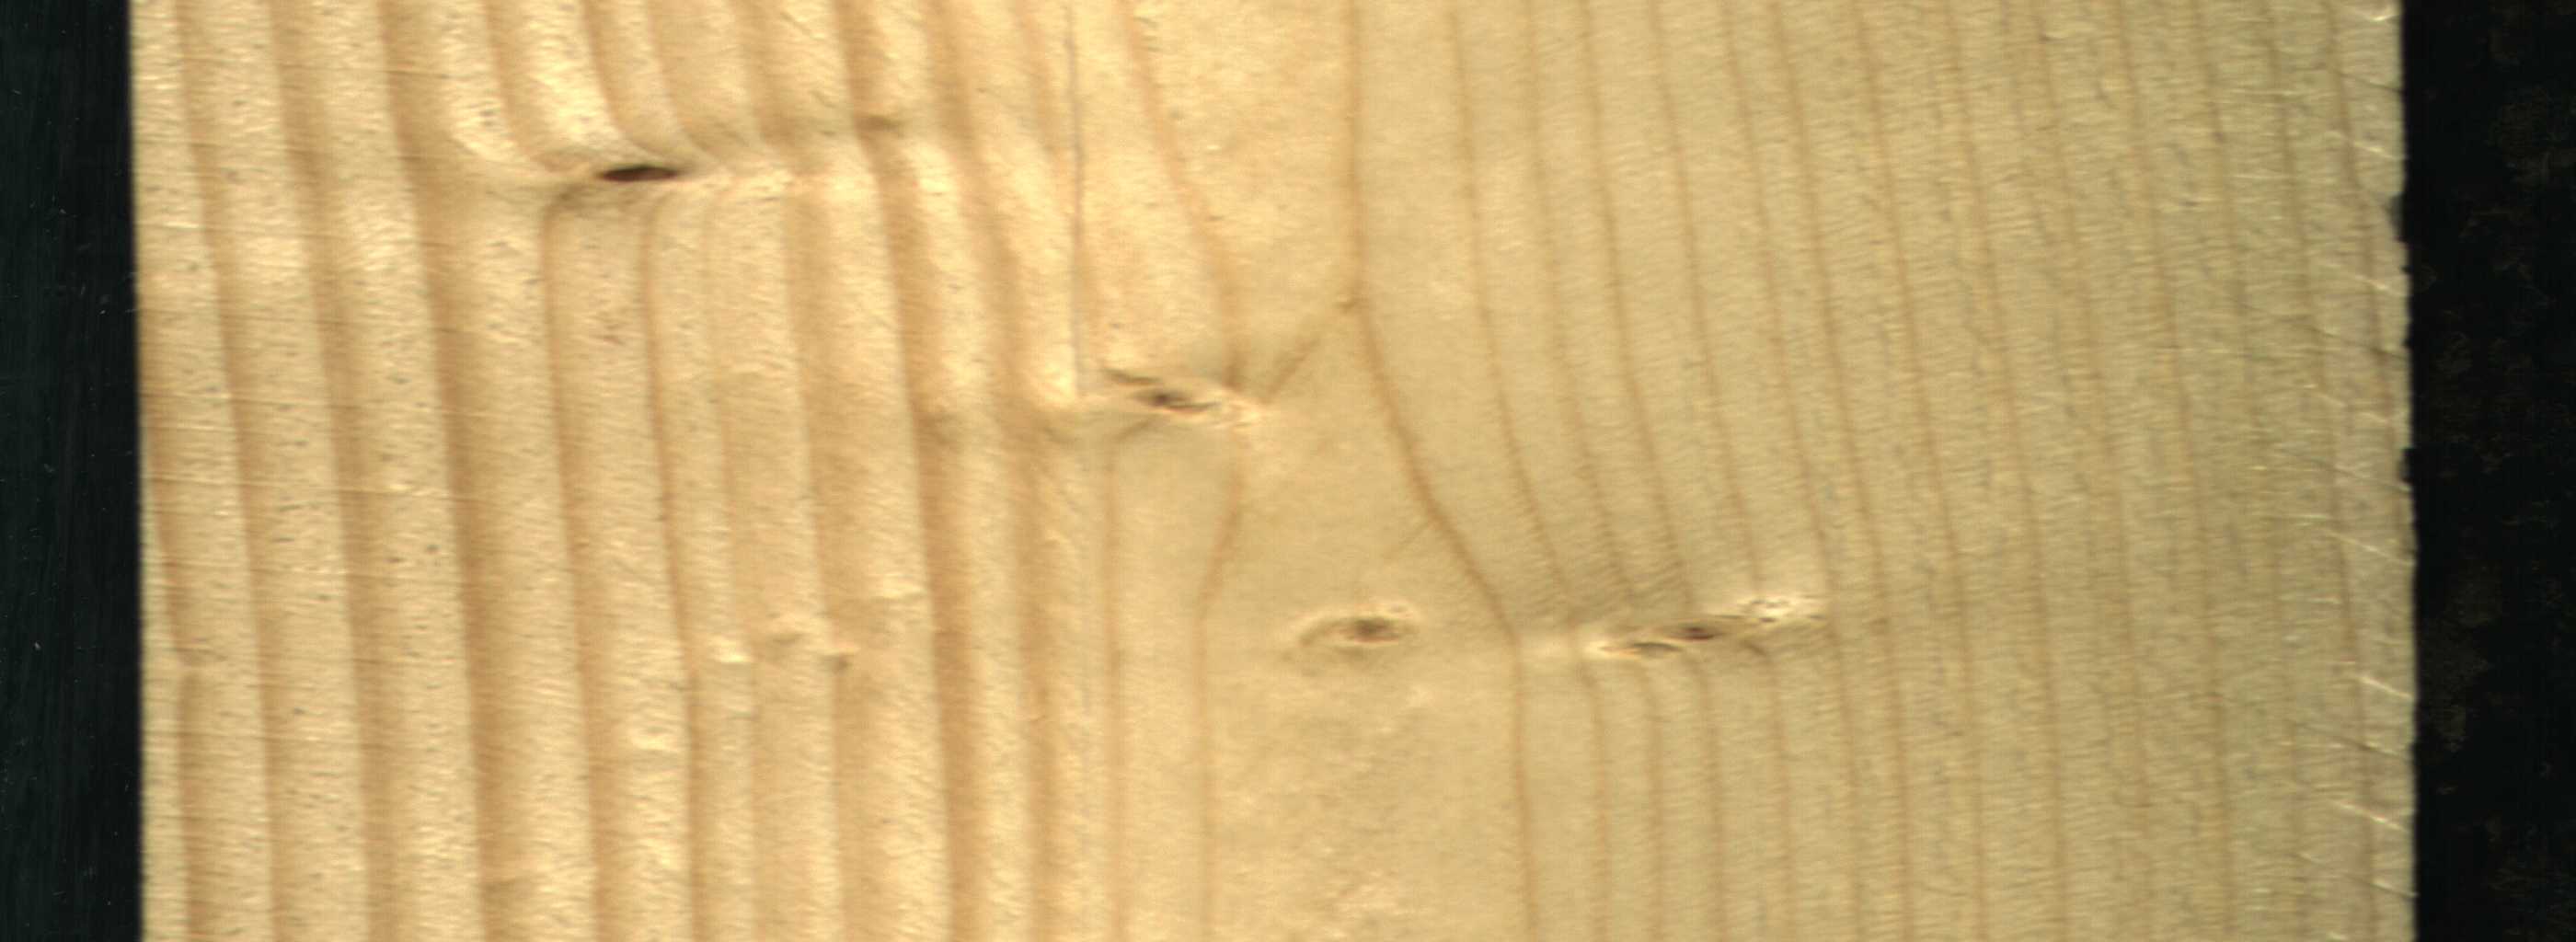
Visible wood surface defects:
Live_Knot
Live_Knot
Live_Knot
Live_Knot